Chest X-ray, AP view. Patient: 42 years old, sex M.
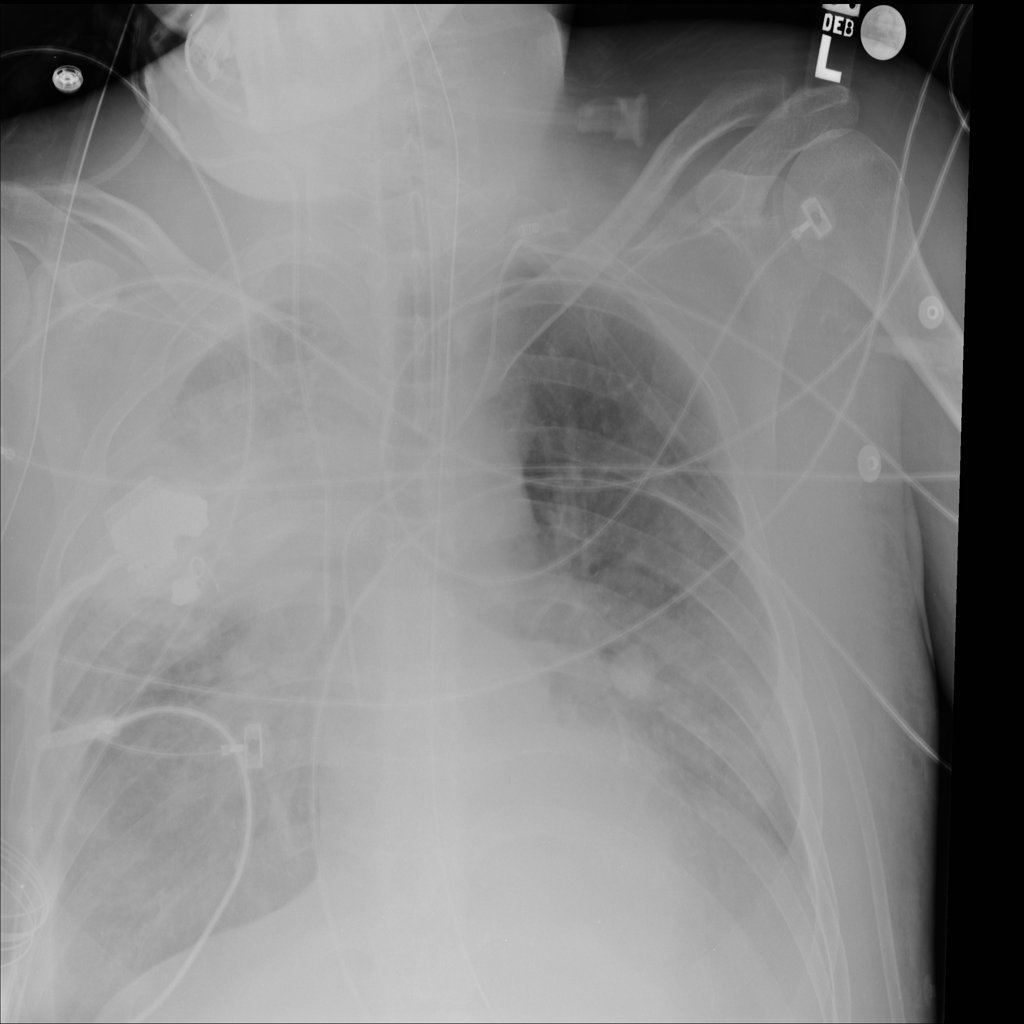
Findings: Consolidation